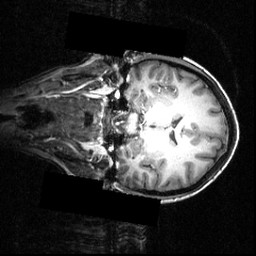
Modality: T1w
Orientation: coronal
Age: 21
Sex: female
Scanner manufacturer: siemens
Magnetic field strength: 3.951 T
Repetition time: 1.5 s
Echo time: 0.00335 s